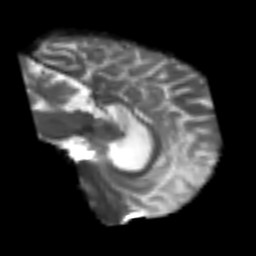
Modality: T2w
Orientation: sagittal
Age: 54
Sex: male
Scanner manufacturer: siemens
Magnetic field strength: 3 T
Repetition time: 5.561 s
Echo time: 0.0788 s